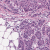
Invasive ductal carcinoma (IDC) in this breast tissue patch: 1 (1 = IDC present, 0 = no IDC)